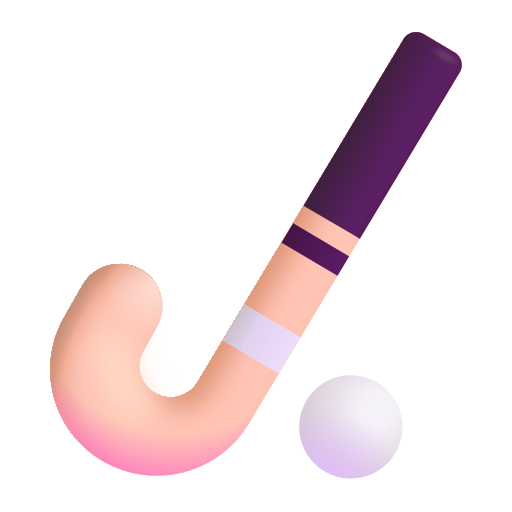
field hockey color